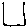
Label: square